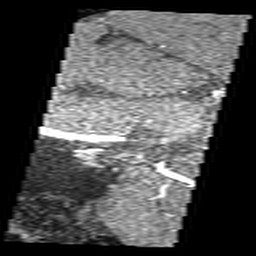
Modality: angio
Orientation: sagittal
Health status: ill
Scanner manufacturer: siemens
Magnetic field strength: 3 T
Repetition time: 0.022 s
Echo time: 0.00401 s